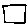
Label: square